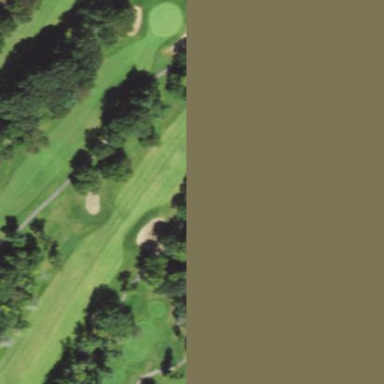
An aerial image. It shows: Grassy area designated as golf fairway.